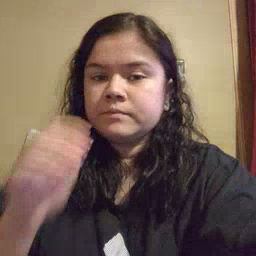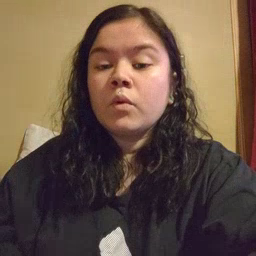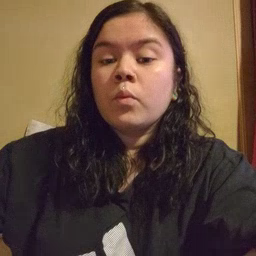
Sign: wait